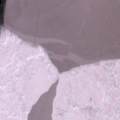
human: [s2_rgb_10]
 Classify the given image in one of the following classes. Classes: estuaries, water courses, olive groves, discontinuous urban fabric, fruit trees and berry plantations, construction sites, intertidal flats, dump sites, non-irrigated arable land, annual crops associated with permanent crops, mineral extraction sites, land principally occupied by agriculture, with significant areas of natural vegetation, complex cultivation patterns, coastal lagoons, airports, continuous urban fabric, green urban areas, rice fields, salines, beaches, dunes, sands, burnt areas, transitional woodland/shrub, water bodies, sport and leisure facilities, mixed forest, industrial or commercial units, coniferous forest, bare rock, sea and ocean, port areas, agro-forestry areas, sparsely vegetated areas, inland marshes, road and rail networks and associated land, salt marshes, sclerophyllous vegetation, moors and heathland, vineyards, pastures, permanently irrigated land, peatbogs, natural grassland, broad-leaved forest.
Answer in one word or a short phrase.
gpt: sea and ocean